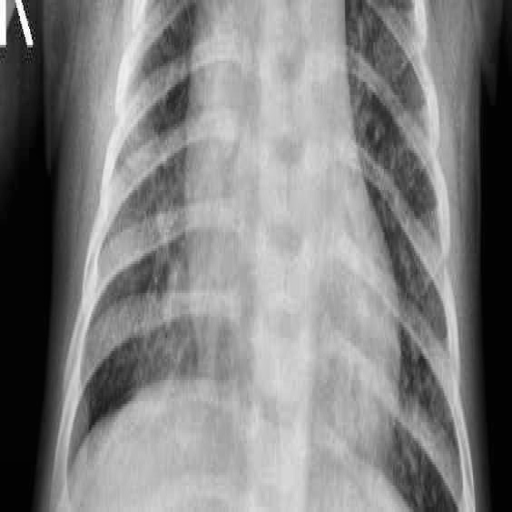
Finding: PNEUMONIA